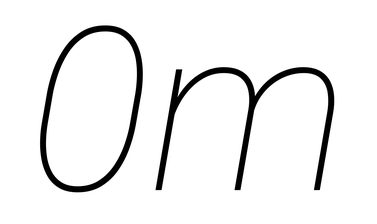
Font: Roboto-Italic_Thin_Italic